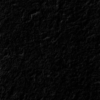
Label: not_dusty